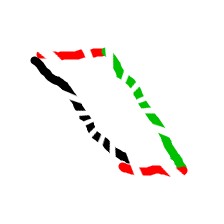
Shape: parallelogram